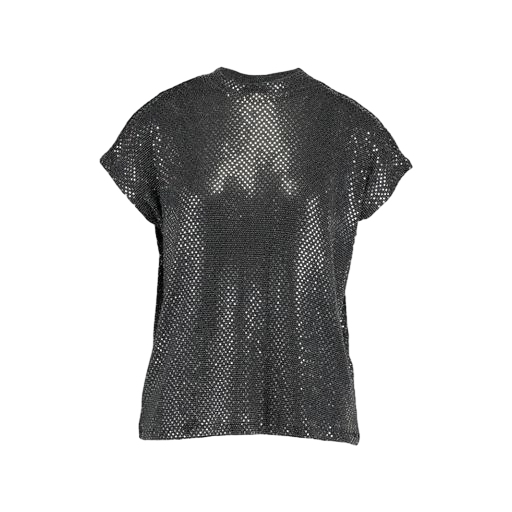
black cap-sleeve mesh-panel sequin top, silver t-shirt, short-sleeve top only macy, white background